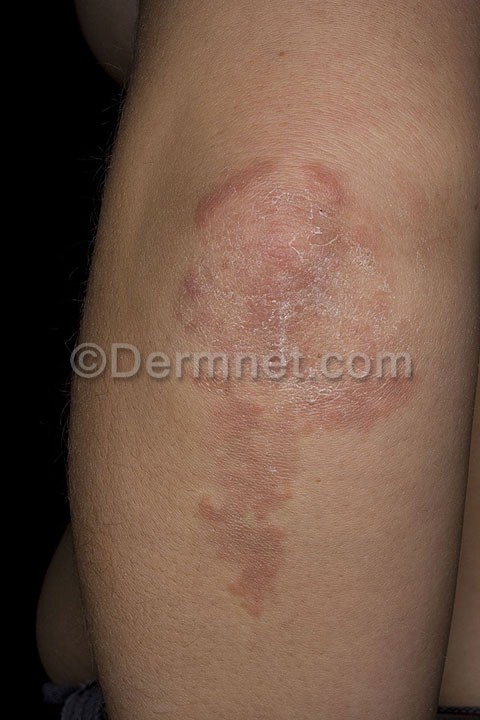
Disease: Bullous Disease Photos